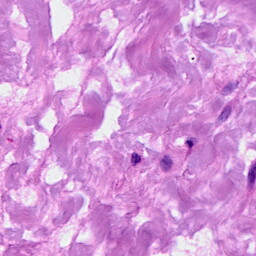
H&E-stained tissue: Breast